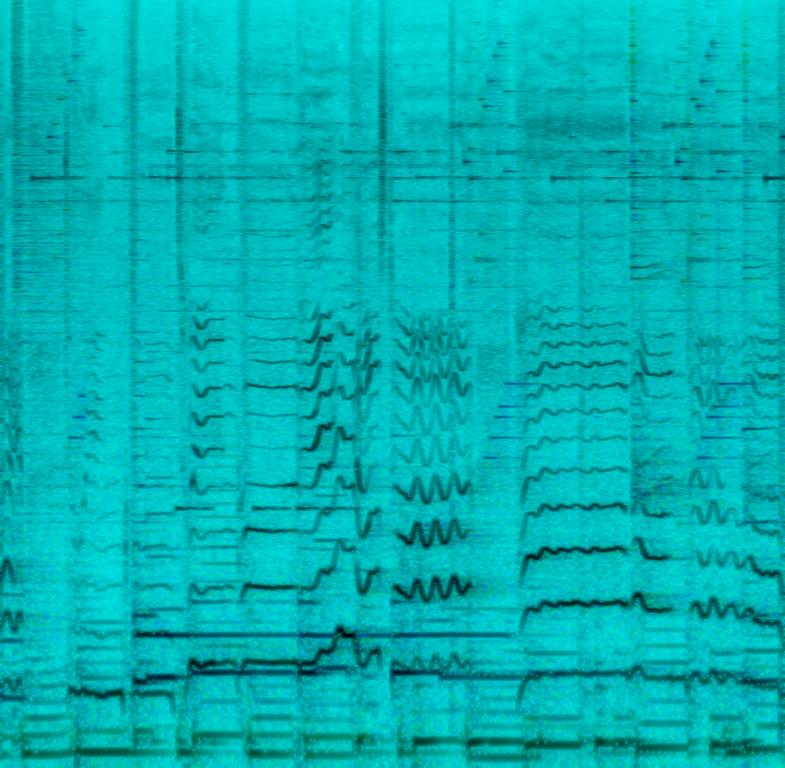
A female vocalist sings this soft melody. The tempo is slow with acoustic guitar rhythm, keyboard accompaniment, steady drumming , sound of chimes, xylophone, shakers and atmospheric synthesiser. The song is a sweet, dreamy, mellow, soothing ,lullaby for children.This song is a Nursery Rhyme.